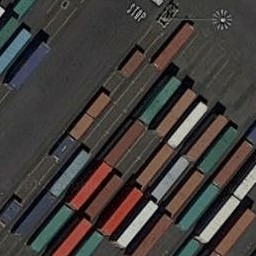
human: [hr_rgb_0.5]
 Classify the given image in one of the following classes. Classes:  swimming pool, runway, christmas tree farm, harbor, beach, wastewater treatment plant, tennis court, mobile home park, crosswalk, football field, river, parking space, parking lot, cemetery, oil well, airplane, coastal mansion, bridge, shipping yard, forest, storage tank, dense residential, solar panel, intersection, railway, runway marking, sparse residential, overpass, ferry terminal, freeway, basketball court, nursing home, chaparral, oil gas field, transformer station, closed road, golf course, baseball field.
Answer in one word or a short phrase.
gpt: shipping yard